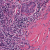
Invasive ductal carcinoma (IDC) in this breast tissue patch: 1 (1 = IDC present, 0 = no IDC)